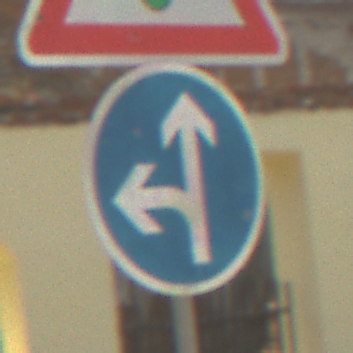
Verkehrszeichen: VorgeschriebeneFahrtrichtungGeradeausOderLinks
Zusatzzeichen oben: Lichtzeichenanlage
Umgebung: Outdoor, Suburban
Tageszeit: Midday
Wetter: PartlyCloudy
Licht: Natural
Jahreszeit: NotSpecified
Kontrast: HighContrast